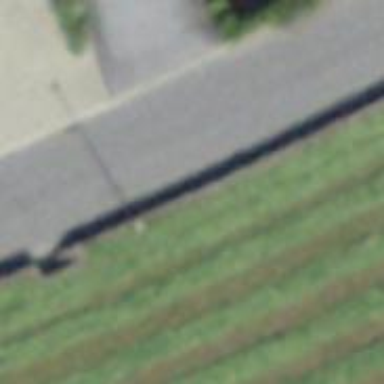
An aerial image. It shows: Retaining wall.